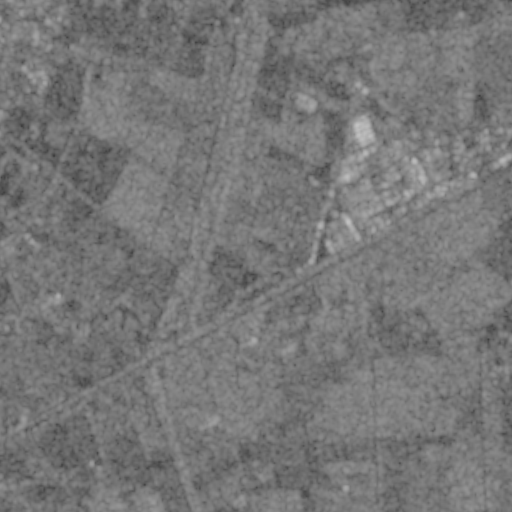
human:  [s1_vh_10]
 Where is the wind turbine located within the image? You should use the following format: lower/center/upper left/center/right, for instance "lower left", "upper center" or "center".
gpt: The wind turbine is located in the lower right of the image.
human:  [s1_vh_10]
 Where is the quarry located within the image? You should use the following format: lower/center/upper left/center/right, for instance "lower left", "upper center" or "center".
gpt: There is no quarry in the image.

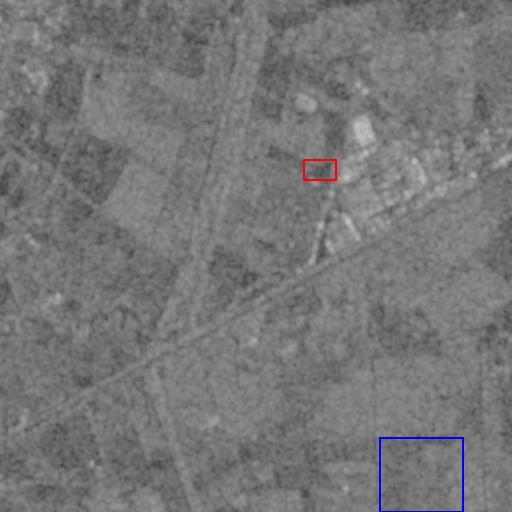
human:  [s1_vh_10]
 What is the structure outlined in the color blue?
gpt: The structure outlined in blue is a crop field.
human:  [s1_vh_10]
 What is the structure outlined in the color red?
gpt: The structure outlined in red is a parking lot.
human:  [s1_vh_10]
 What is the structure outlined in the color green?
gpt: There is no green outline.